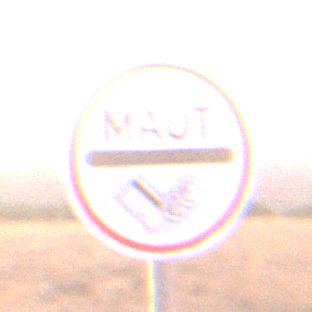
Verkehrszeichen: MautflichtigeStrecke
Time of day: SunriseSunset
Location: Outdoor (Nature)
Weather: PartlyCloudy
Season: NotSpecified
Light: Natural